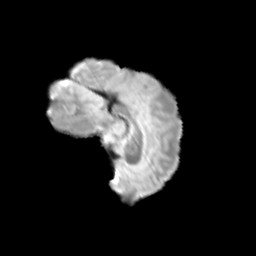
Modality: T2w
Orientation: sagittal
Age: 11
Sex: female
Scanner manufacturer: siemens
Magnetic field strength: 3 T
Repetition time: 3.8 s
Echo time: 0.07 s